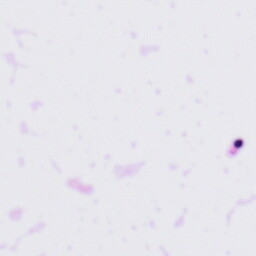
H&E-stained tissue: Tonsil